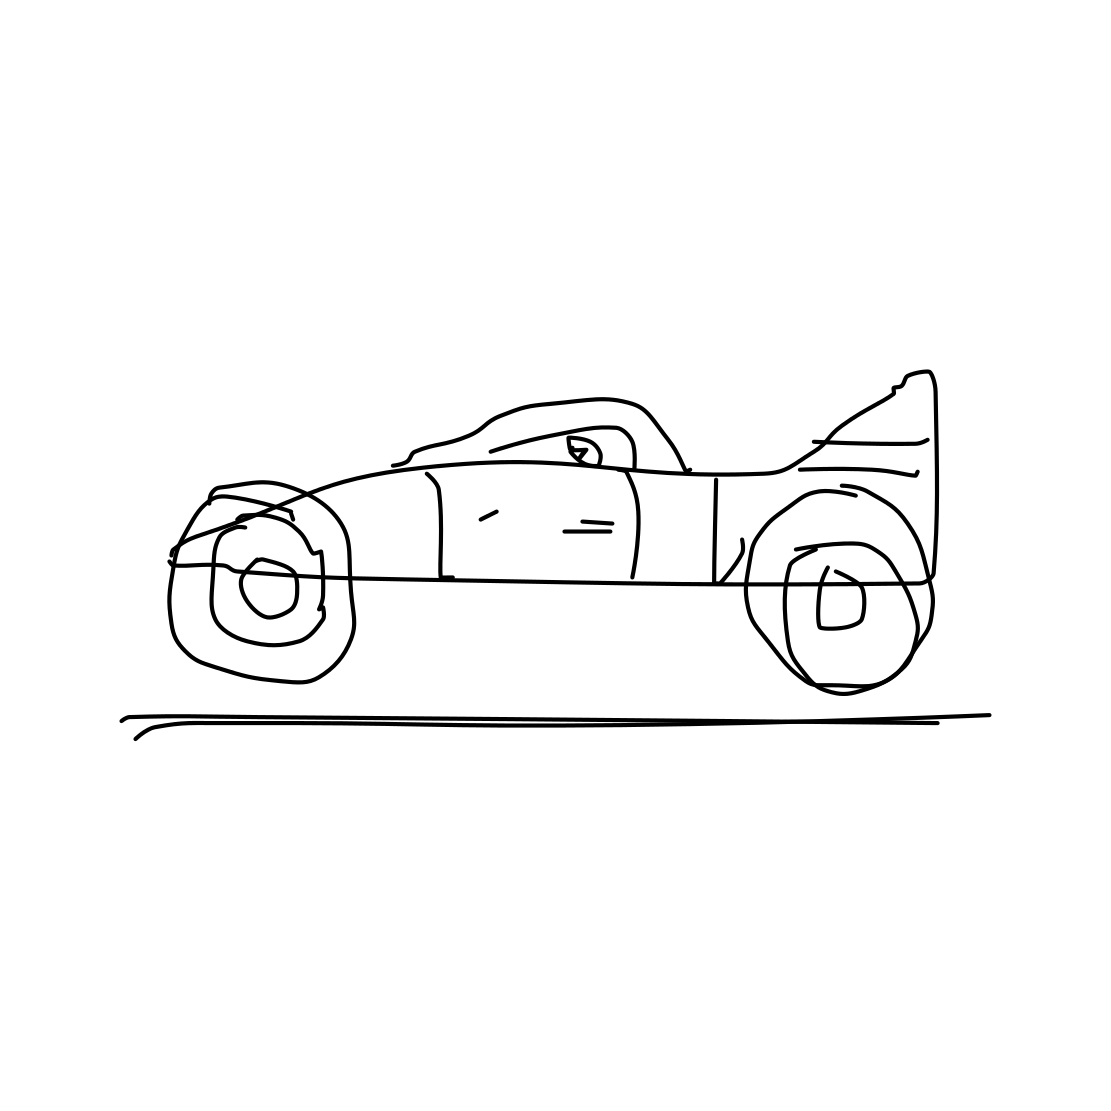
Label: race car